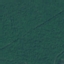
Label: Forest